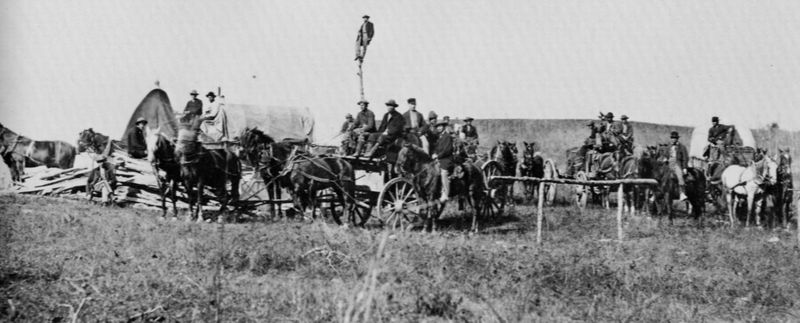
Titel: Feldtelegraphstation
Künstler: Mathew B. Brady
Schlagwörter: berg, gruppe, himmel, mann, weiß, frauen, landschaft, menschen, frau, grau, hell, holz, hut, hüte, männer, schwarz, gras, wiese, zaun, anzug, mensch, spitze, ast, feld, horizont, häuser, hügel, stamm, boden, figur, karren, pferd, pferde, reiter, räder, stock, reiten, zügel, sommer, mast, acker, berge, zug, hütten, amerika, kutsche, kutschen, akcer, karre, rad, wagen, ausschau, schlacht, geländer, warten, foto, fotografie, photographie, karawane, stangen, pfahl, schwarzweiß, wägen, photo, umzug, menscehn, männder, planwagen, usa, stange, aufbruch, westen, reisende, treck, fotographie, klettern, stecken, zelt, lager, fahrt, fuhrwerk, pferdewagen, planenwagen, siedler, plane, gespanne, western, goldrausch, wagenburg, späher, pgerde, baumfreund, fahrende, heimatlose, evolksfest, prerie